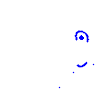
Particle: pion